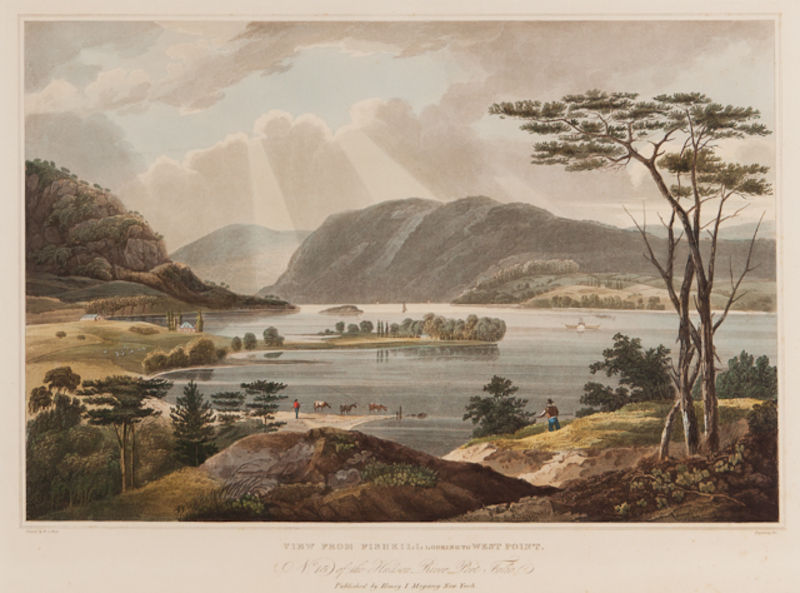
Titel: View from Fishkill Looking to West Point
Künstler: John Hill
Standort: Amherst (Massachusetts, USA)
Institution: Mead Art Museum, Amherst College
Schlagwörter: baum, blau, himmel, wolken, bäume, grün, landschaft, ocker, see, ufer, braun, männer, tiere, trinken, mensch, vieh, sonne, insel, boot, berge, blue, men, people, red, white, green, painting, print, strahlen, natur, wood, cloud, clouds, horses, man, sky, stone, tree, hill, hills, lake, landscape, mountain, mountains, nature, sea, water, sun, trees, grass, light, view, dirt, sunshine, shine, cows, horse, west, countryside, lush, se, muted, rays, ray, cowboy, from, ruhe, ranchers, landschaftsbild, frieden, bauernbild